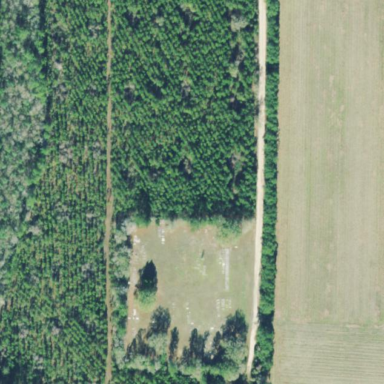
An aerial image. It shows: Cemetery.